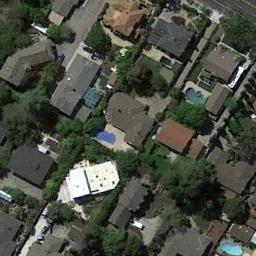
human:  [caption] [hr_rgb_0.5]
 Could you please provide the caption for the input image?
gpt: There are many trees and buildings in the middle residential area .

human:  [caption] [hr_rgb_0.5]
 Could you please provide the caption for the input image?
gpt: The medium residential is next to some trees .

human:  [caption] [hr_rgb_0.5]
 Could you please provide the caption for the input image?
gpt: The dense medium residential area has some neatly arranged houses and some of the houses have swimming pools .

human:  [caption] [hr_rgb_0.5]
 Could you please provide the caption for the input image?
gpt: Medium-sized houses are built on green land .

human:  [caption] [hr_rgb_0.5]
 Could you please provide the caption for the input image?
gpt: There are some buildings and green trees on the medium residential area .